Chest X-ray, PA view. Patient: 51 years old, sex F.
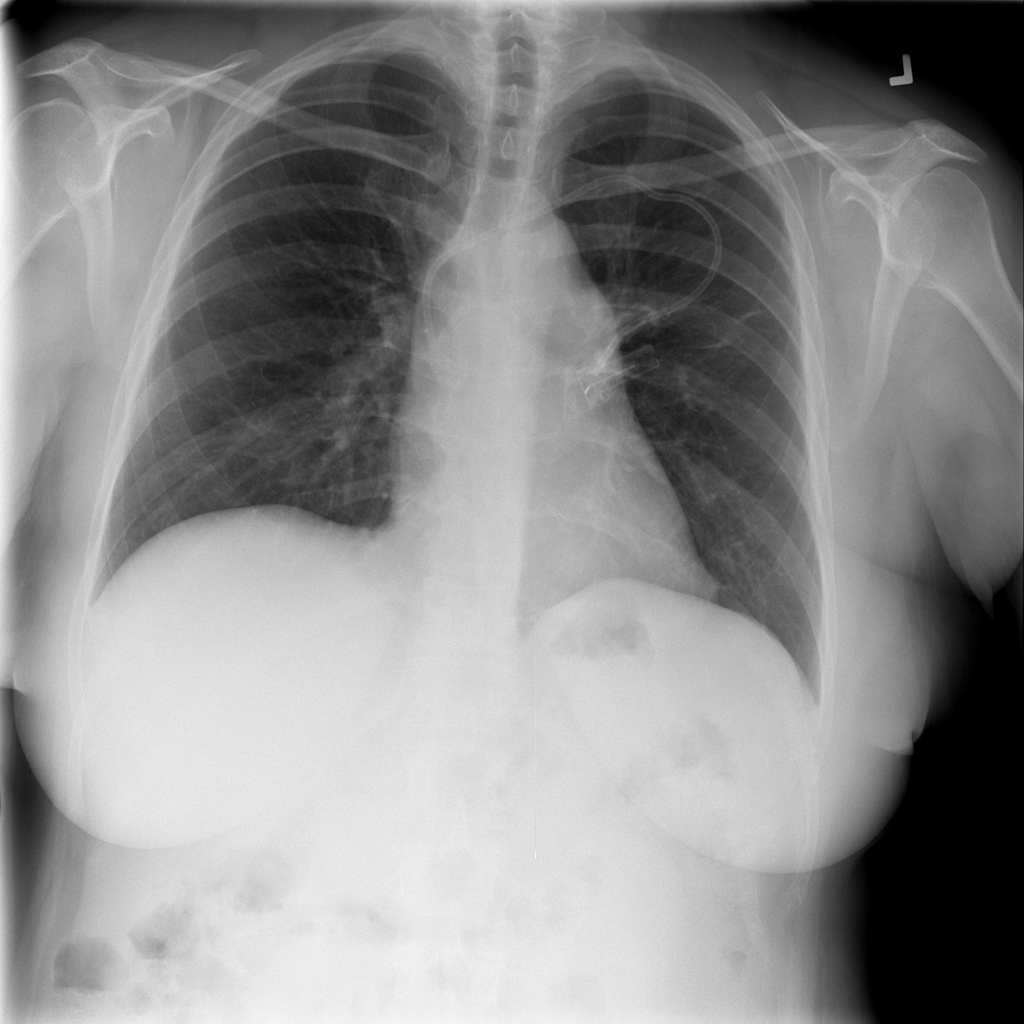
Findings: No Finding